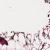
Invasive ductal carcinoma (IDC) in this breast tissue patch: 0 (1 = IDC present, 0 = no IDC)